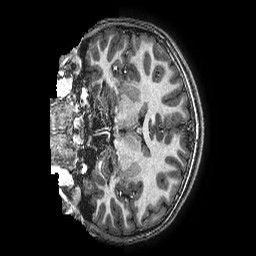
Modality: T1w
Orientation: coronal
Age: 12
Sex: female
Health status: ill
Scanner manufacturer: ge
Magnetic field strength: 3 T
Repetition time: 0.00766 s
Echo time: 0.003476 s